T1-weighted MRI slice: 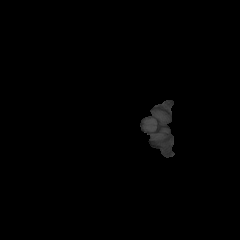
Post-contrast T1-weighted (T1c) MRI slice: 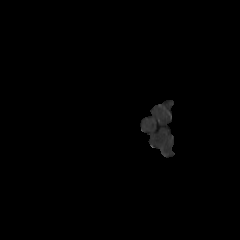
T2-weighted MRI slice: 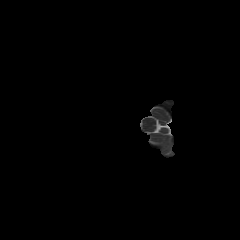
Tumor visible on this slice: no